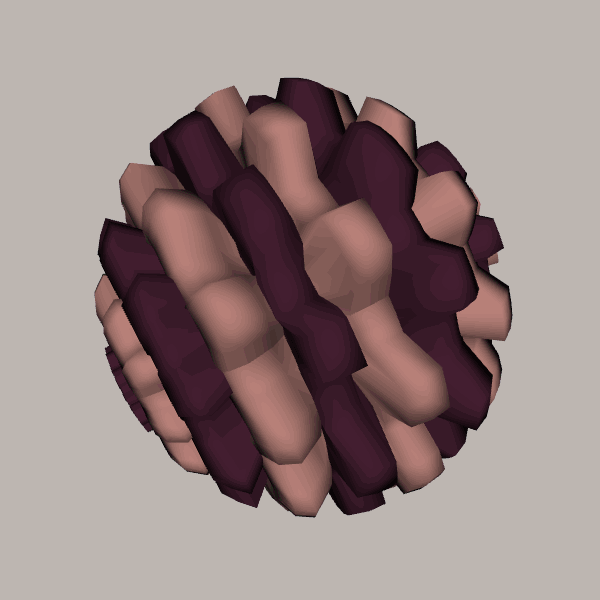
Background: light